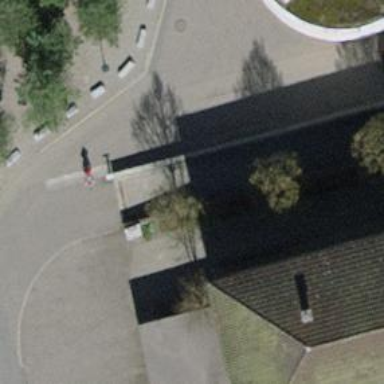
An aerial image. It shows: Pedestrian road with asphalt surface.